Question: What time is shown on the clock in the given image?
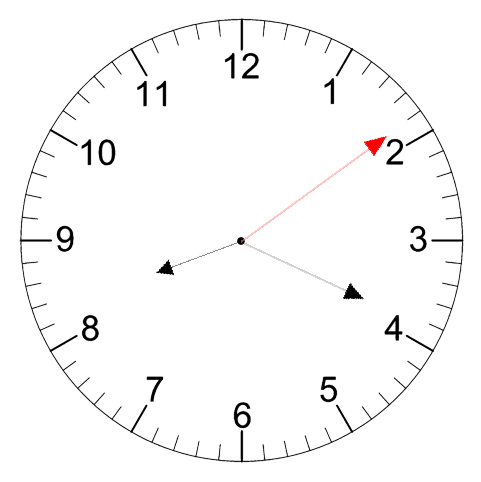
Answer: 08:19:09